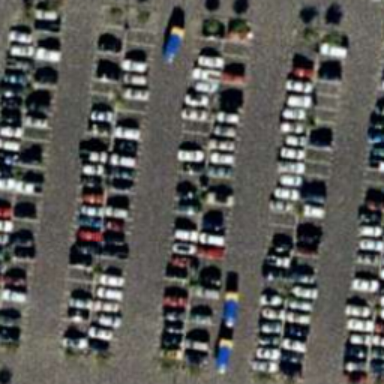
Lots of cars parked neatly in the parking lot .